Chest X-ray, AP view. Patient: 21 years old, sex M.
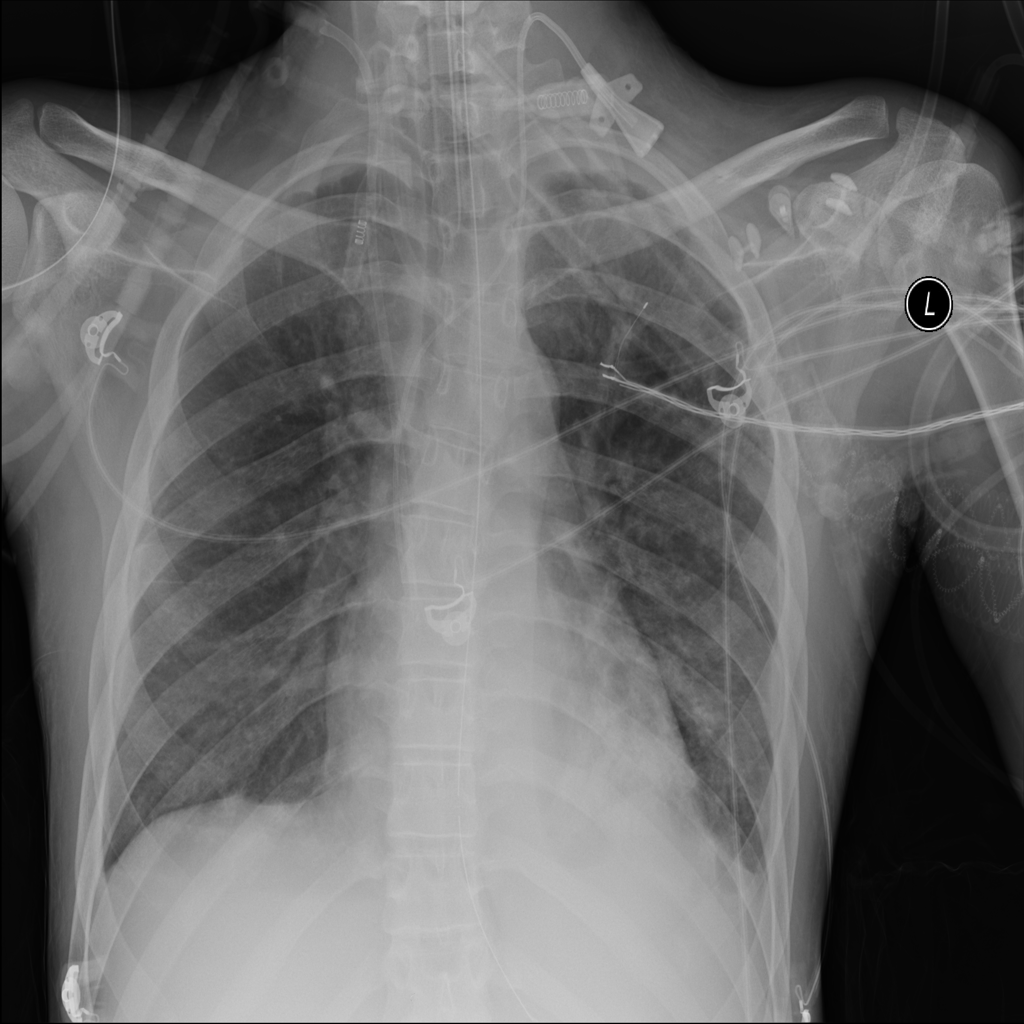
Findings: Effusion, Infiltration